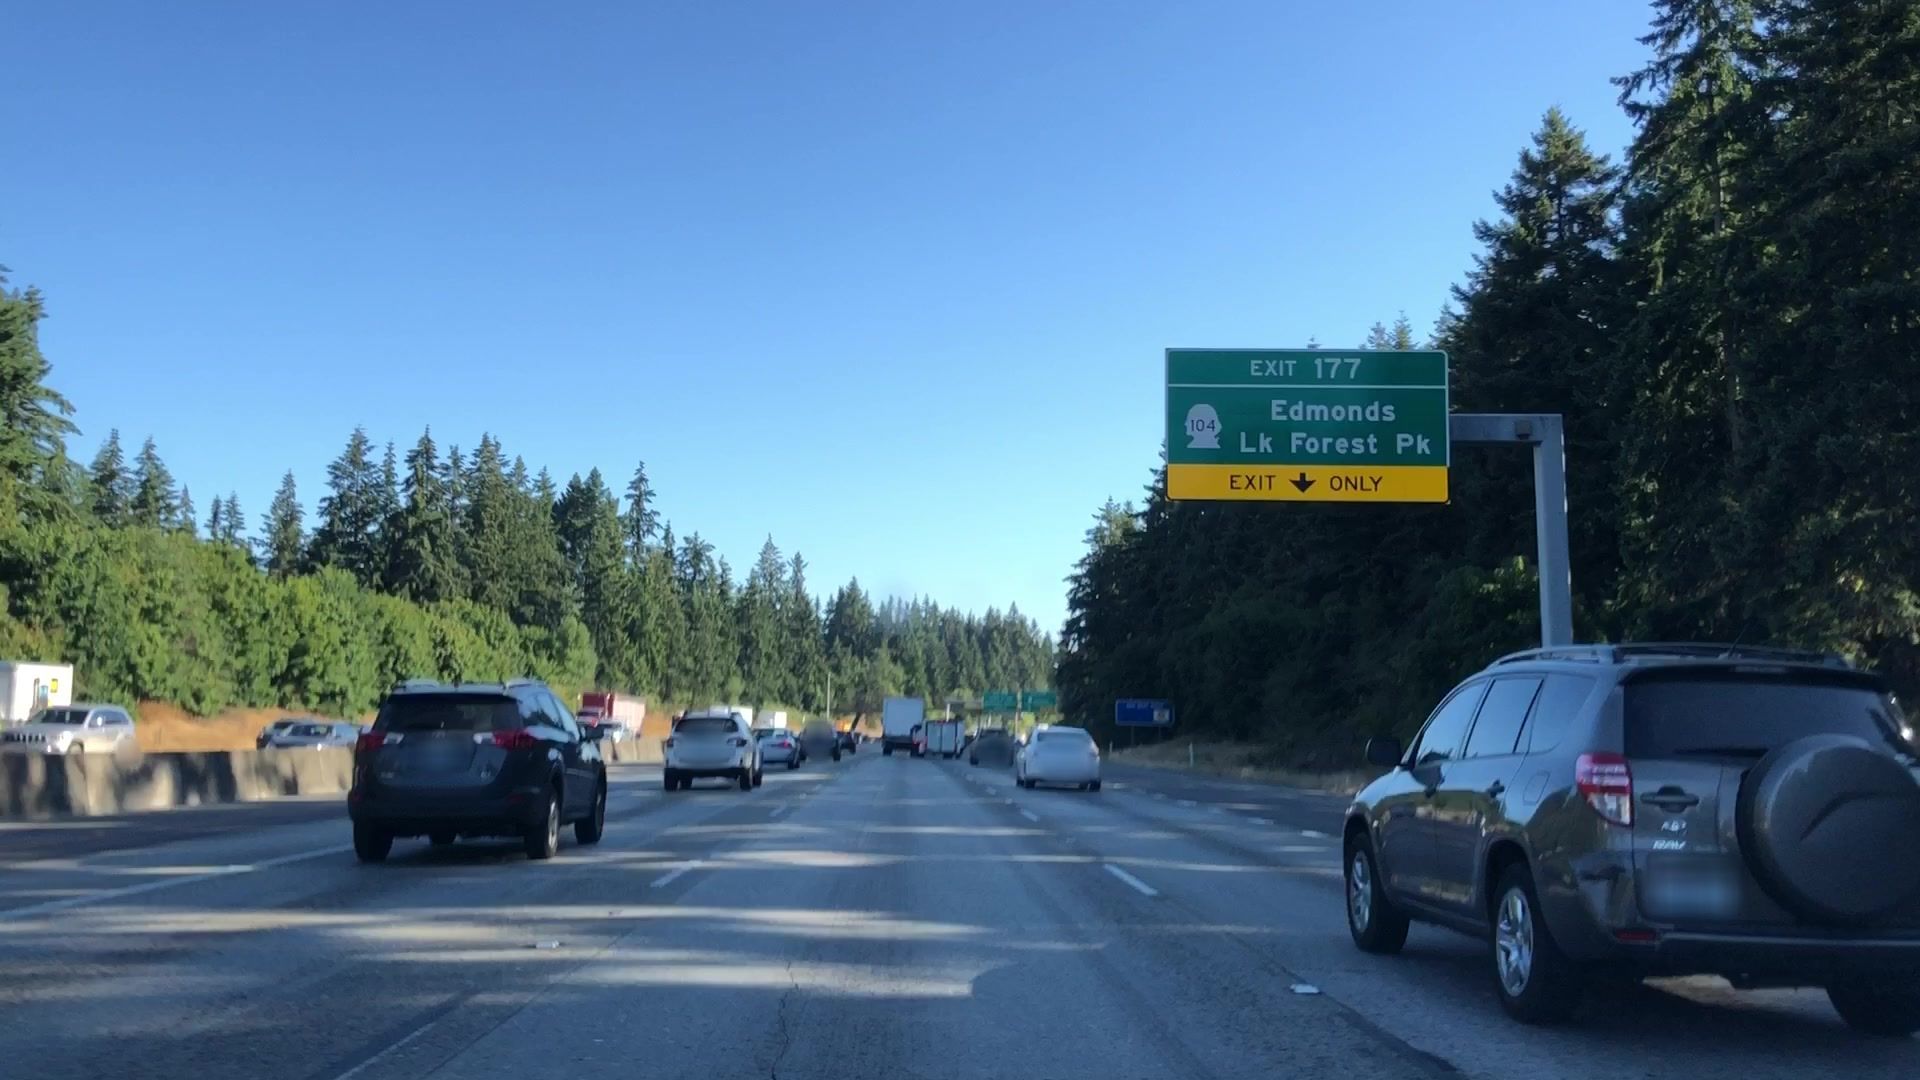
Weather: clear
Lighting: day
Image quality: good
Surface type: walking surface
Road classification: motorway
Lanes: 5
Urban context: urban centre
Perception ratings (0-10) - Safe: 6.27, Lively: 2.44, Beautiful: 4.24, Boring: 4.12, Depressing: 0.82, Wealthy: 2.61